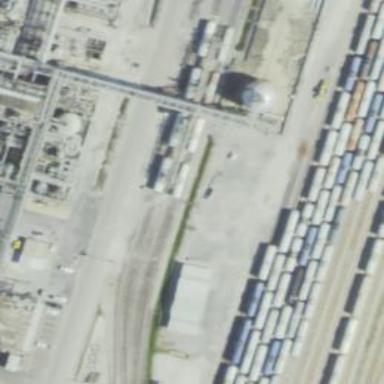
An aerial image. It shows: Rail spur service.